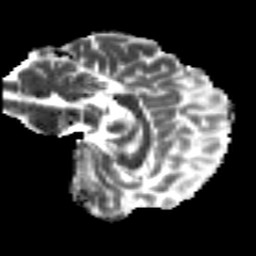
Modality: MD
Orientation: sagittal
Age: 29
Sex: male
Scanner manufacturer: siemens
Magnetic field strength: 3 T
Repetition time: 8.8 s
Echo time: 0.085 s